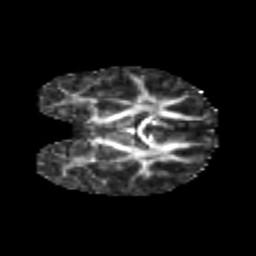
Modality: FA
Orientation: coronal
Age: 6
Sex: female
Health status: healthy